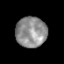
Tissue: prostate
Cell type: T cells
Senescence score: 0.3168
Nuclear area (px): 927
Mean DAPI intensity: 141.837